Question: How can I execute the following query using Castle ActiveRecords and LINQ or HQL?
> SELECT a.id, s.classes, COUNT(p.id), MAX(p.date) AS last, MIN(p.date) AS first
FROM account a
LEFT JOIN school s ON s.account_id = a.id
LEFT JOIN user u ON u.account_id = a.id
LEFT JOIN points p ON p.user_id = u.id
WHERE payment = "S"
GROUP BY a.id
The tables are related in the following way:

I also have ActiveRecord classes for all tables with the correct relations defined (if I do the query in steps it works, but it is slow as there are a lot of rows) and I tried the following which didn't worked:
'''
var result = from account in AccountRecord.Queryable
join s in SchoolRecord.Queryable on account equals s.Account into schools
from school in schools.DefaultIfEmpty(null)
join user in UserRecord.Queryable on account equals user.Account
join p in PointsRecord.Queryable on user equals p.User into points
where account.PaymentType == "S"
select new { Account = account, School = school, Count = points.Count() };
'''
which threw the following 'The method or operation is not implemented'-Exception at:
> NHibernate.Linq.Visitors.QueryModelVisitor.VisitGroupJoinClause(GroupJoinClause groupJoinClause, QueryModel queryModel, Int32 index)
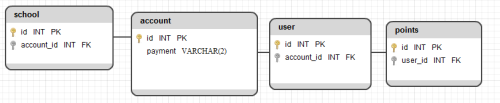
Answer: Found the solution using HQL - I'm still open for a LINQ solution:
'''
HqlBasedQuery query = new HqlBasedQuery(typeof(AccountRecord),
"SELECT a, s, COUNT(p), MIN(p.DateUTC), MAX(p.DateUTC) " +
"FROM AccountRecord a " +
"LEFT JOIN a.Schools s " +
"LEFT JOIN a.Users u " +
"LEFT JOIN u.Points p " +
"WHERE a.PaymentType=:payment GROUP BY a.Id");
query.SetParameter("payment", "S");
var result = from object[] row in (ArrayList)ActiveRecordMediator.ExecuteQuery(query)
select new
{
Account = row[0] as AccountRecord,
School = row[1] as SchoolRecord,
Count = row[2],
First = (new DateTime(1970, 1, 1, 0, 0, 0, 0)).AddSeconds(Convert.ToDouble(row[3])),
Last = (new DateTime(1970, 1, 1, 0, 0, 0, 0)).AddSeconds(Convert.ToDouble(row[4]))
};
'''